Question: I am new to Live555 and have recently started to learn a few things about it. The docs state that a good test would be to try out the samples given in testProgs folder that is in the source code. So, I have started to test a few programs which are readily available in the live555 source.
From the mediaServer folder I am running the server as per docs I should place the movie file (mp4) in the same place as the exe. Which I did. When I try to open the client (testRTSPClient.exe),
I keep getting the error for SDP description as shown in the screen shot.
What am I doing wrong? Does it mean I provide a SDP files at the client end? Could not find such a statement in their docs which are pretty obscure at the moment.

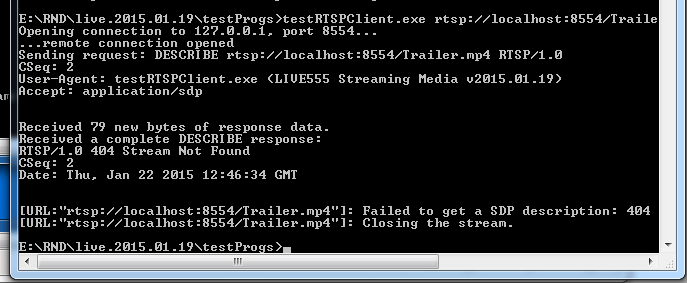
Answer: live555MediaServer doesn't support mp4 file.
When you start it, it prints something like:
'''
LIVE555 Media Server
version 0.84 (LIVE555 Streaming Media library version 2014.09.11).
Play streams from this server using the URL
rtsp://192.168.0.16:8554/<filename>
where <filename> is a file present in the current directory.
Each file's type is inferred from its name suffix:
".264" => a H.264 Video Elementary Stream file
".265" => a H.265 Video Elementary Stream file
".aac" => an AAC Audio (ADTS format) file
".ac3" => an AC-3 Audio file
".amr" => an AMR Audio file
".dv" => a DV Video file
".m4e" => a MPEG-4 Video Elementary Stream file
".mkv" => a Matroska audio+video+(optional)subtitles file
".mp3" => a MPEG-1 or 2 Audio file
".mpg" => a MPEG-1 or 2 Program Stream (audio+video) file
".ogg" or ".ogv" or ".opus" => an Ogg audio and/or video file
".ts" => a MPEG Transport Stream file
(a ".tsx" index file - if present - provides server 'trick play' support)
".vob" => a VOB (MPEG-2 video with AC-3 audio) file
".wav" => a WAV Audio file
".webm" => a WebM audio(Vorbis)+video(VP8) file
See http://www.live555.com/mediaServer/ for additional documentation.
(We use port 8000 for optional RTSP-over-HTTP tunneling, or for HTTP live streaming (for indexed Transport Stream files only).)
'''
You should use one of the supported formats, for instance 'mkv'.